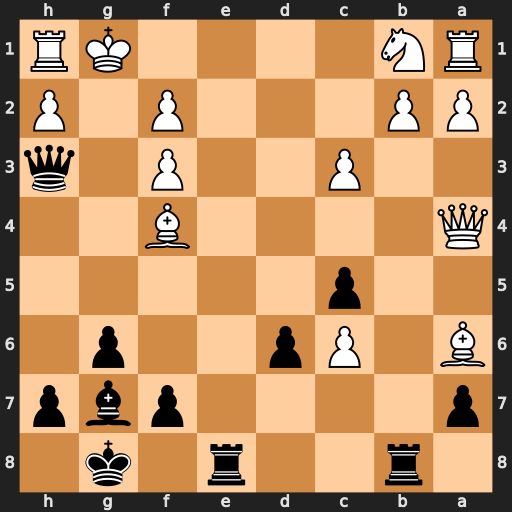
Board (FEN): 1r2r1k1/p4pbp/B1Pp2p1/2p5/Q4B2/2P2P1q/PP3P1P/RN4KR
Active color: b
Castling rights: -
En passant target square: -
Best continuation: Re1+ Bf1 Rxf1#